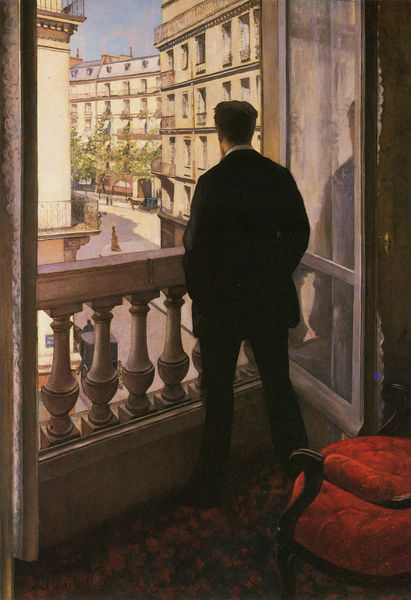
Titel: Jeune homme à sa fenêtre, Junger Mann an seinem Fenster
Künstler: Gustave Caillebotte
Institution: Privatbesitz
Schlagwörter: baum, dunkel, gemälde, himmel, mann, schatten, weiß, bäume, grün, ocker, stadt, fenster, frankreich, frau, frisur, glas, haar, hell, licht, ohr, orange, paris, rücken, schwarz, strasse, stuhl, säulen, tür, zimmer, ausblick, blick, dach, gebäude, haus, rot, weg, beige, malerei, muster, teppich, anzug, bart, kragen, stehen, stein, schauen, spiegel, vorhang, häuser, spiegelung, brüstung, rauch, sonne, pose, sessel, stehend, kontrast, kamin, kamine, aussicht, balkon, rückenansicht, sommer, armlehne, ansicht, fassade, fassaden, spiegelbild, dächer, mauer, schornsteine, platz, friedrich, architecture, balcony, blue, chair, columns, curtain, curtains, cushion, hat, oil, people, red, stool, white, window, armchair, black, carpet, dark, france, gardine, hair, interior, lace, manet, painting, polster, portrait, room, seat, wall, windows, woman, looking, reflection, rug, brown, floor, geländer, perspective, railing, hemdkragen, offen, fensterrahmen, balustrade, rückseite, hinten, stand, gespreizt, sims, gesims, sad, fensterglas, polsterung, simse, cloud, clouds, man, sky, tree, hosentasche, building, head, house, houses, street, sun, trees, suit, balkontür, ballustrade, light, porch, road, veranda, view, geöffnet, taschen, gaze, look, stockwerke, impressionism, shadow, coat, beard, glass, jacket, fence, town, ledge, sunlight, outside, person, hell dunkel kontrast, city, arms, brown hair, buildings, front, baluster, hinausschauen, art, back, gazing, pocket, pockets, watching, großstadt, legs, carriage, horse, wagon, verlorenes profil, stare, häuserflucht, shadows, cityscape, staring, hotel, sidewalk, raus, darkness, rich, open, standing, europe, car, self portrait, sign, vista, kutsche, figur, morning, sthend, bbalkontüre, droschke, sitz, scenery, s, pillars, apartment, red chair, sqaure, bannister, bean, expensive, backside, corridor, detacted, depression, waggon, straße häuserflucht, buidling, baldony, cheer, survey, armstuhl, balastrade, portrit, varanda, cityview, caillebotte, looking out, peeping, handrail, roon, watching lady, dow, stret, chear, a man looking out the window, window seat